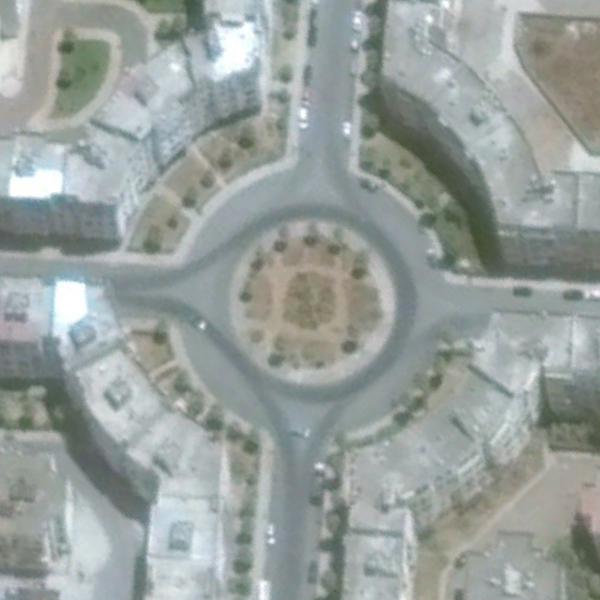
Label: Square